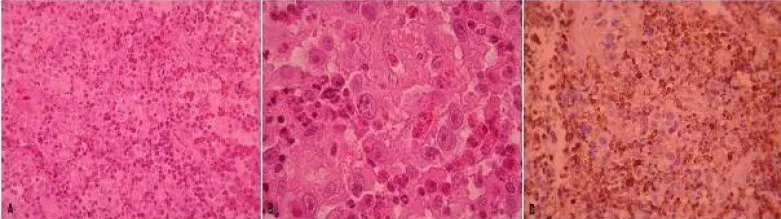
Large anaplastic cells with prominent nucleoli admixed with histiocytes and many eosinophils (A&B) show diffuse positive immunoreaction to Leukocyte common Antigen (LCA) (C).
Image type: pathology (h&e)